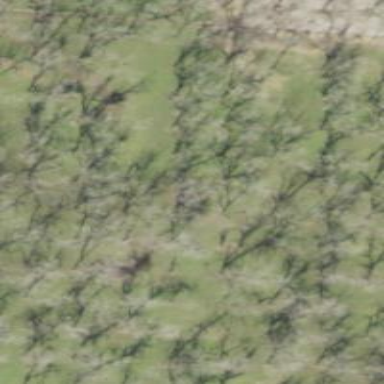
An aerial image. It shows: Orchard.